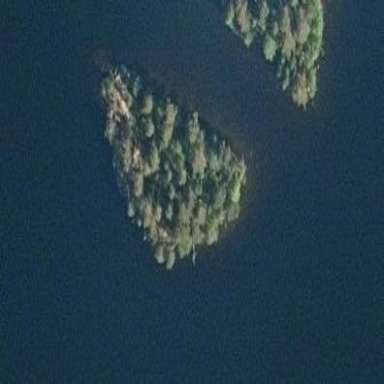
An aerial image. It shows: Image showing island.